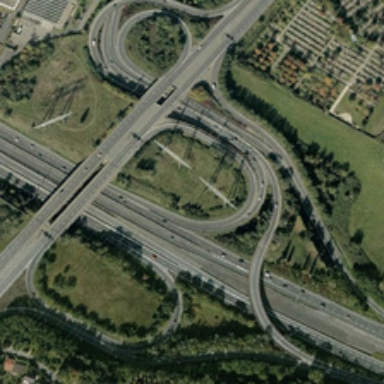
Many green trees are near a viaduct .